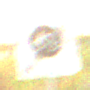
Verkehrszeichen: EndeFahrradstrasse
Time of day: SunriseSunset
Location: Outdoor (Suburban)
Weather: PartlyCloudy
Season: NotSpecified
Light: Natural